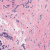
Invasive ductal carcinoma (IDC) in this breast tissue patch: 1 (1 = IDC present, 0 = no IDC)